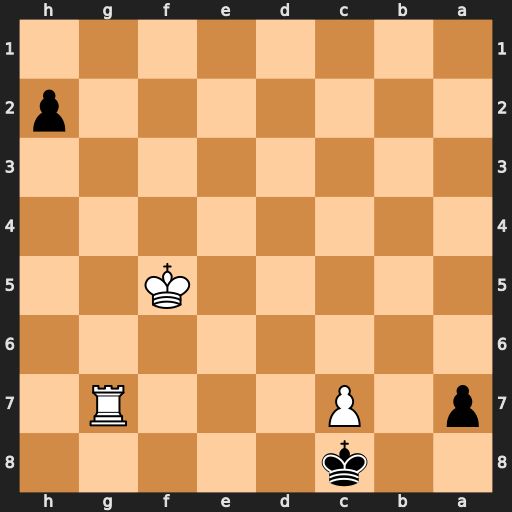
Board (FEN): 2k5/p1P3R1/8/5K2/8/8/7p/8
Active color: b
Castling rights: -
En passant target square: -
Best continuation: h1=Q Rg8+ Kxc7